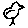
Label: bird